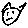
Label: cat